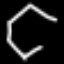
Label: octagon